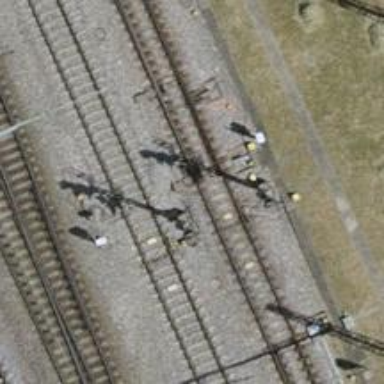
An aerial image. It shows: Railway switch with the turnout on the right side.